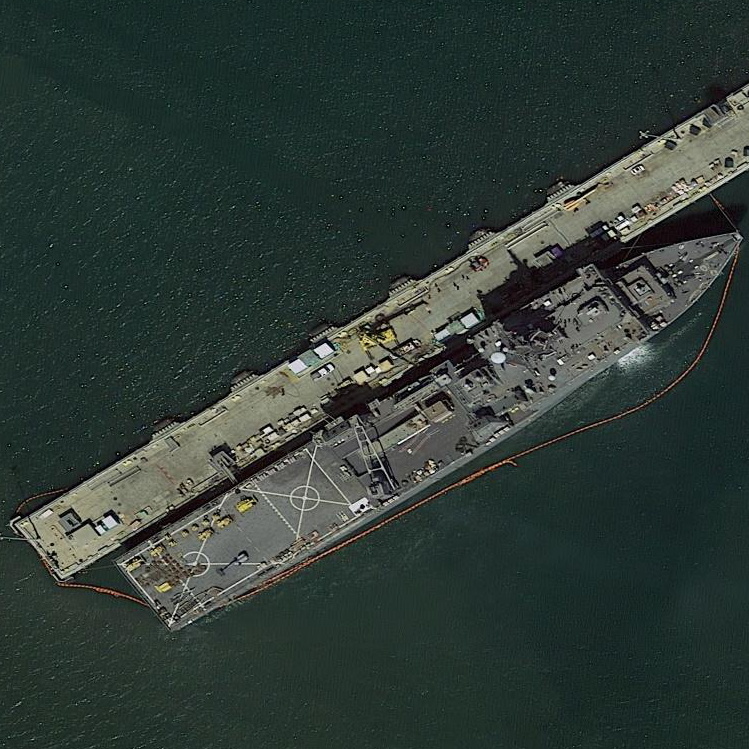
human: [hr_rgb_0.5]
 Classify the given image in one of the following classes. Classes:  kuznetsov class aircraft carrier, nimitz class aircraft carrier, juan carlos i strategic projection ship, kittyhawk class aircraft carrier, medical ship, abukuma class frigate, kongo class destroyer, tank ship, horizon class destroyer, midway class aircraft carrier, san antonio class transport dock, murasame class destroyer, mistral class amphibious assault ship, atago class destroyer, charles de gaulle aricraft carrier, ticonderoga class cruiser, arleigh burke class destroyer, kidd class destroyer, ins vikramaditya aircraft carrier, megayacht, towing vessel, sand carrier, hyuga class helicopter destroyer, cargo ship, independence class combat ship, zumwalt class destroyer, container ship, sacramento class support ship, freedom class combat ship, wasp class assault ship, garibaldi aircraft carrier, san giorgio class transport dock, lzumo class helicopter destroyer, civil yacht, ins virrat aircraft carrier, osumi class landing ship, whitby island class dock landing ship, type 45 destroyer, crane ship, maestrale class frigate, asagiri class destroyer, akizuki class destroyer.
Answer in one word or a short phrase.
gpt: Whitby Island class dock landing ship